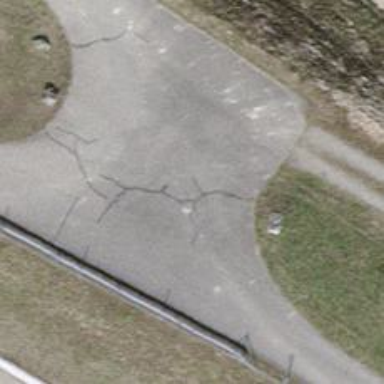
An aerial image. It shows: Asphalt track with grade1 tracktype.